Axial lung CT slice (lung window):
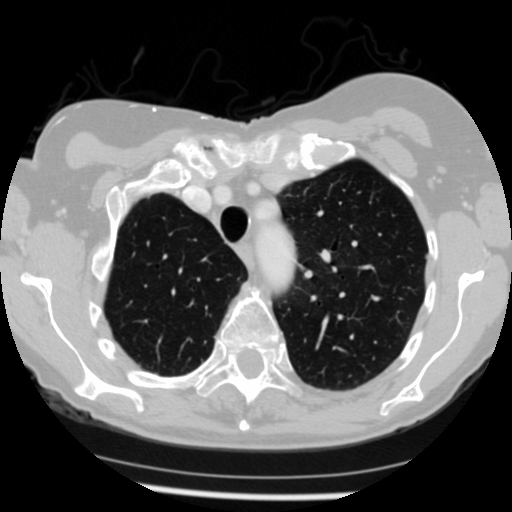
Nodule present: no